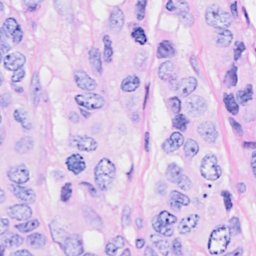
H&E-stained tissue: Breast